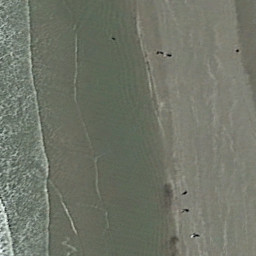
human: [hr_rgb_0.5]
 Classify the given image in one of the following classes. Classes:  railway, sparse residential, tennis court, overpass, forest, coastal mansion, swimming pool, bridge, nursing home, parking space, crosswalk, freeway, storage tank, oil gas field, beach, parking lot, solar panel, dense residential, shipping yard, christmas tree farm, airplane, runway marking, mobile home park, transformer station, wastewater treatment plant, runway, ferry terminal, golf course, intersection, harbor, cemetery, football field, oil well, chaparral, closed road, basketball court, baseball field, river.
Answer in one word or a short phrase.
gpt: beach